Question: I'm using the Obsidian theme from <URL> with the Scala Eclipse IDE, and everything looks great except for some values, which show up as a horrible dark blue that's extremely hard to read. It seems to happen for certain vals and not others, but I haven't been able to figure out exactly when it happens, so I don't even know what to look for in my Eclipse setting.
Here's a screenshot from an assignment I'm working on that shows some examples of the problem:
That's from a Scala JUnit test suite (obviously), where it seems to occur more often than in the main program. I've also found that it rarely occurs in a Scala worksheet, even when the worksheet is an exact copy of the main file. There are instances in the main file of the dark blue highlighting, but the same instance in the worksheet has the correct (or at least, the expected) highlighting.
Any ideas? I'm guessing it might just be some incompatibility with the theme and the Scala IDE, but I really dislike the default ultra-bright theme, so I'm hoping to be able to use a darker theme without this annoying problem.
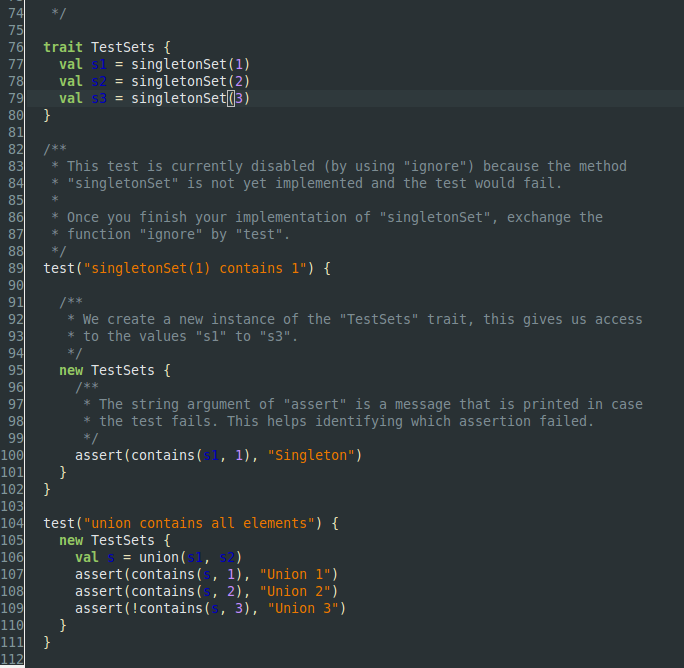
Answer: I could set those in Preferences > Scala > Syntax Coloring > Scala (semantic)
- - - - - -
I set all of those to the same color